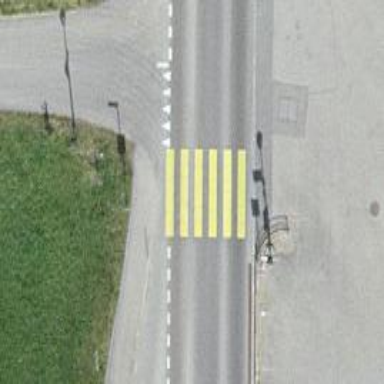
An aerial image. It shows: Uncontrolled zebra crossing on the road.